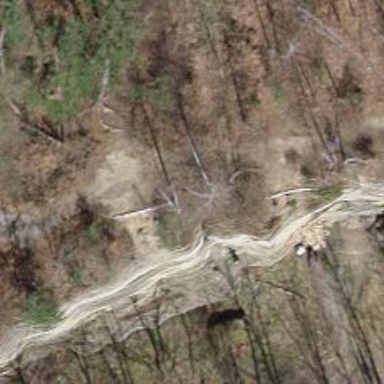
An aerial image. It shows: Dirt path.